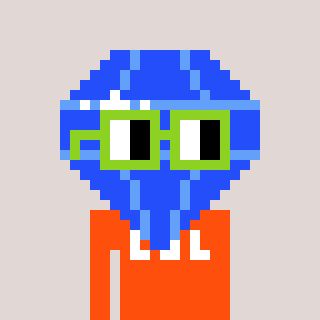
a pixel art character with square light green glasses, a blue diamond-shaped head and a orange-colored body on a warm background